Aerial crown-view tile of a tropical tree (Barro Colorado Island, Panama), acquired 20250124:
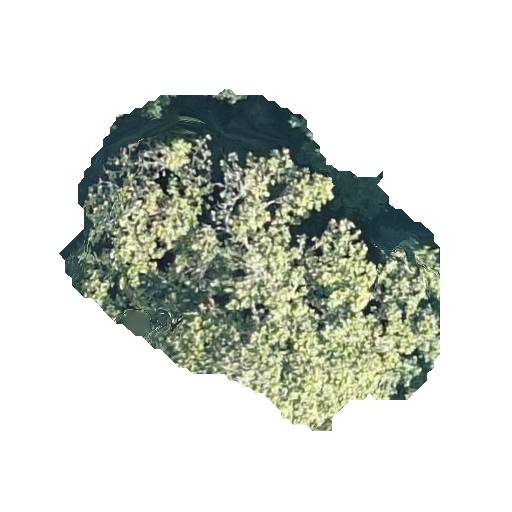
Species: Anacardium excelsum
GBIF accepted scientific name: Anacardium excelsum
Crown area: 127.522 m²